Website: apple-inc
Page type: receipt
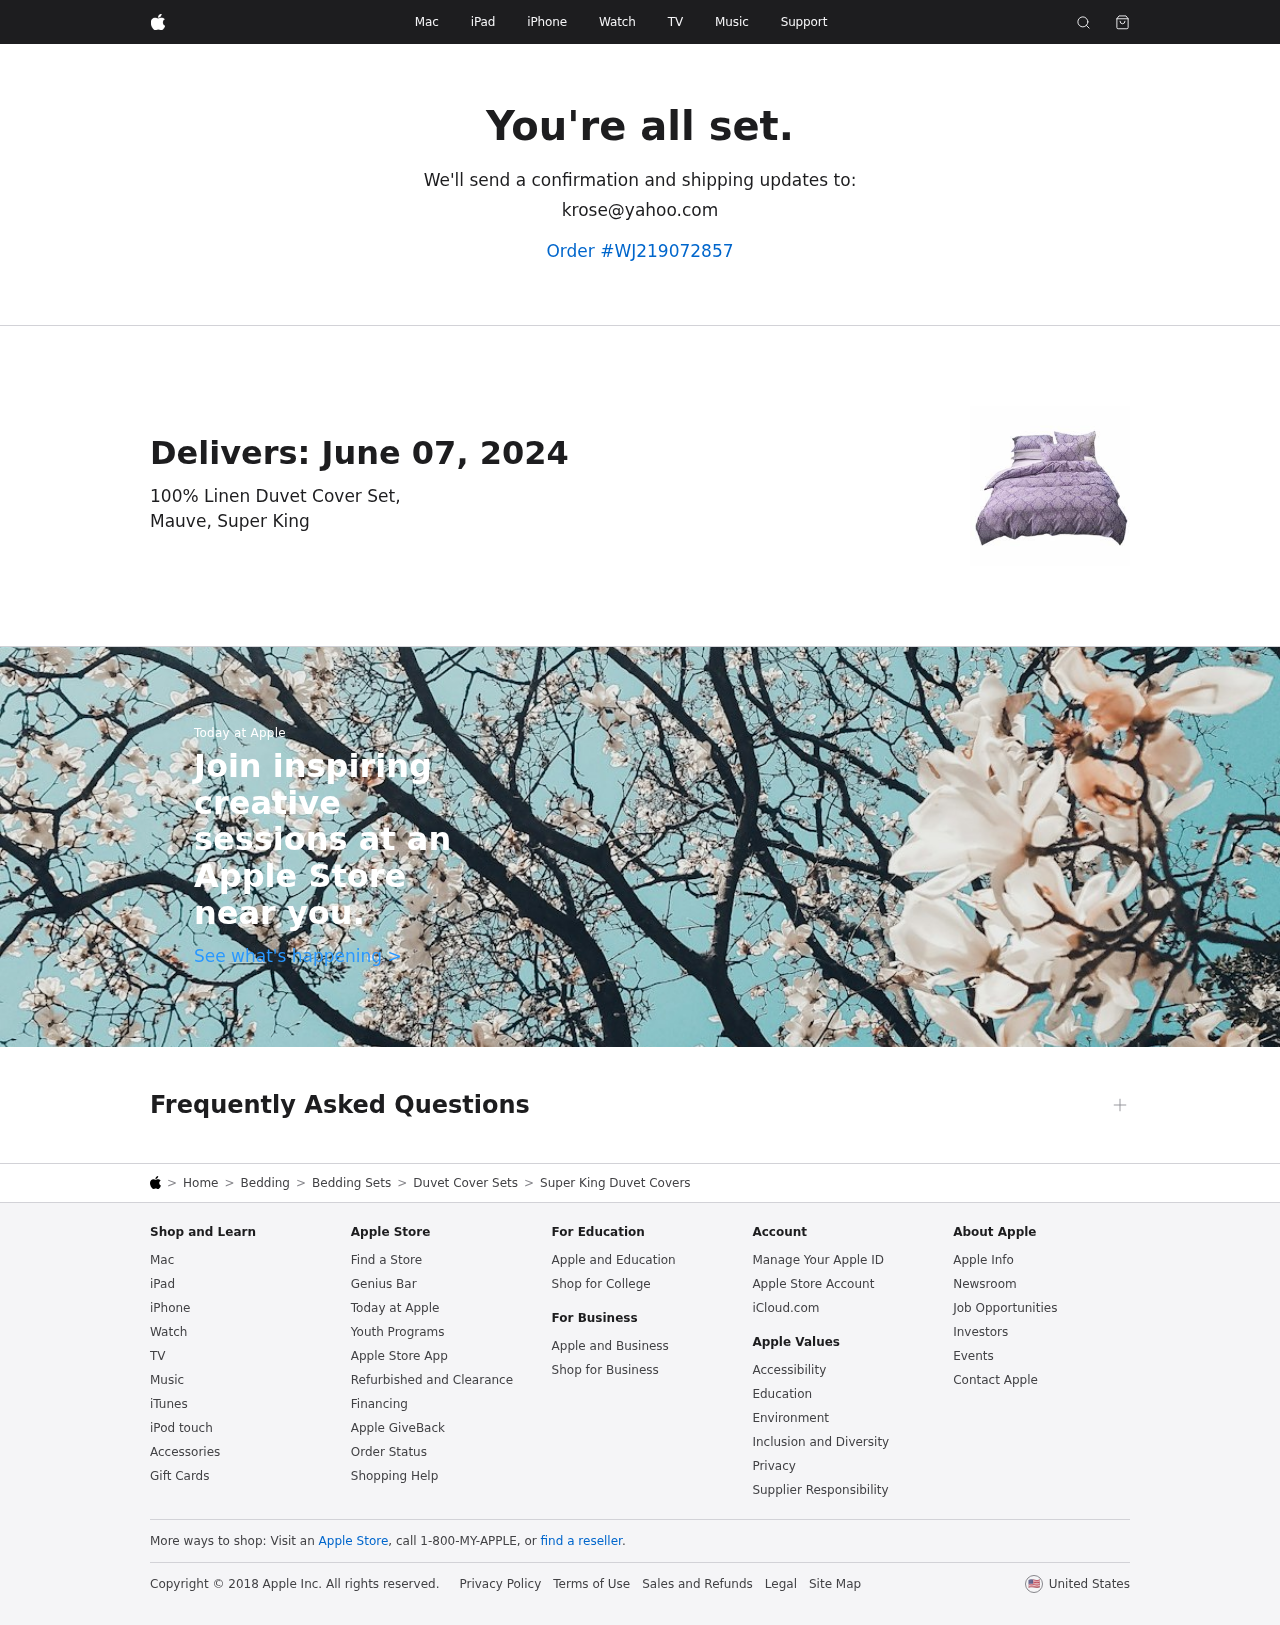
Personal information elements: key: PII_EMAIL
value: krose@yahoo.com
Product elements: key: PRODUCT1_BREADCRUMB
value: Home
Bedding
Bedding Sets
Duvet Cover Sets
Super King Duvet Covers
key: PRODUCT1_NAME
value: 100% Linen Duvet Cover Set, Mauve, Super King
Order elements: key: ORDER_ID
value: Order #WJ219072857
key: ORDER_DELIVERY_DATE
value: June 07, 2024